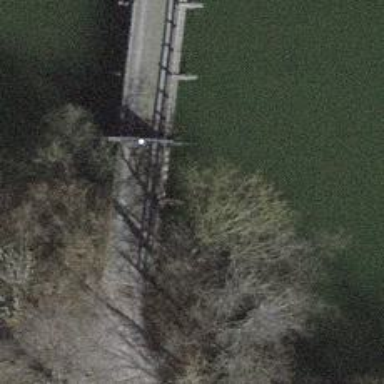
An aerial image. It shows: Cobblestone track on bridge.